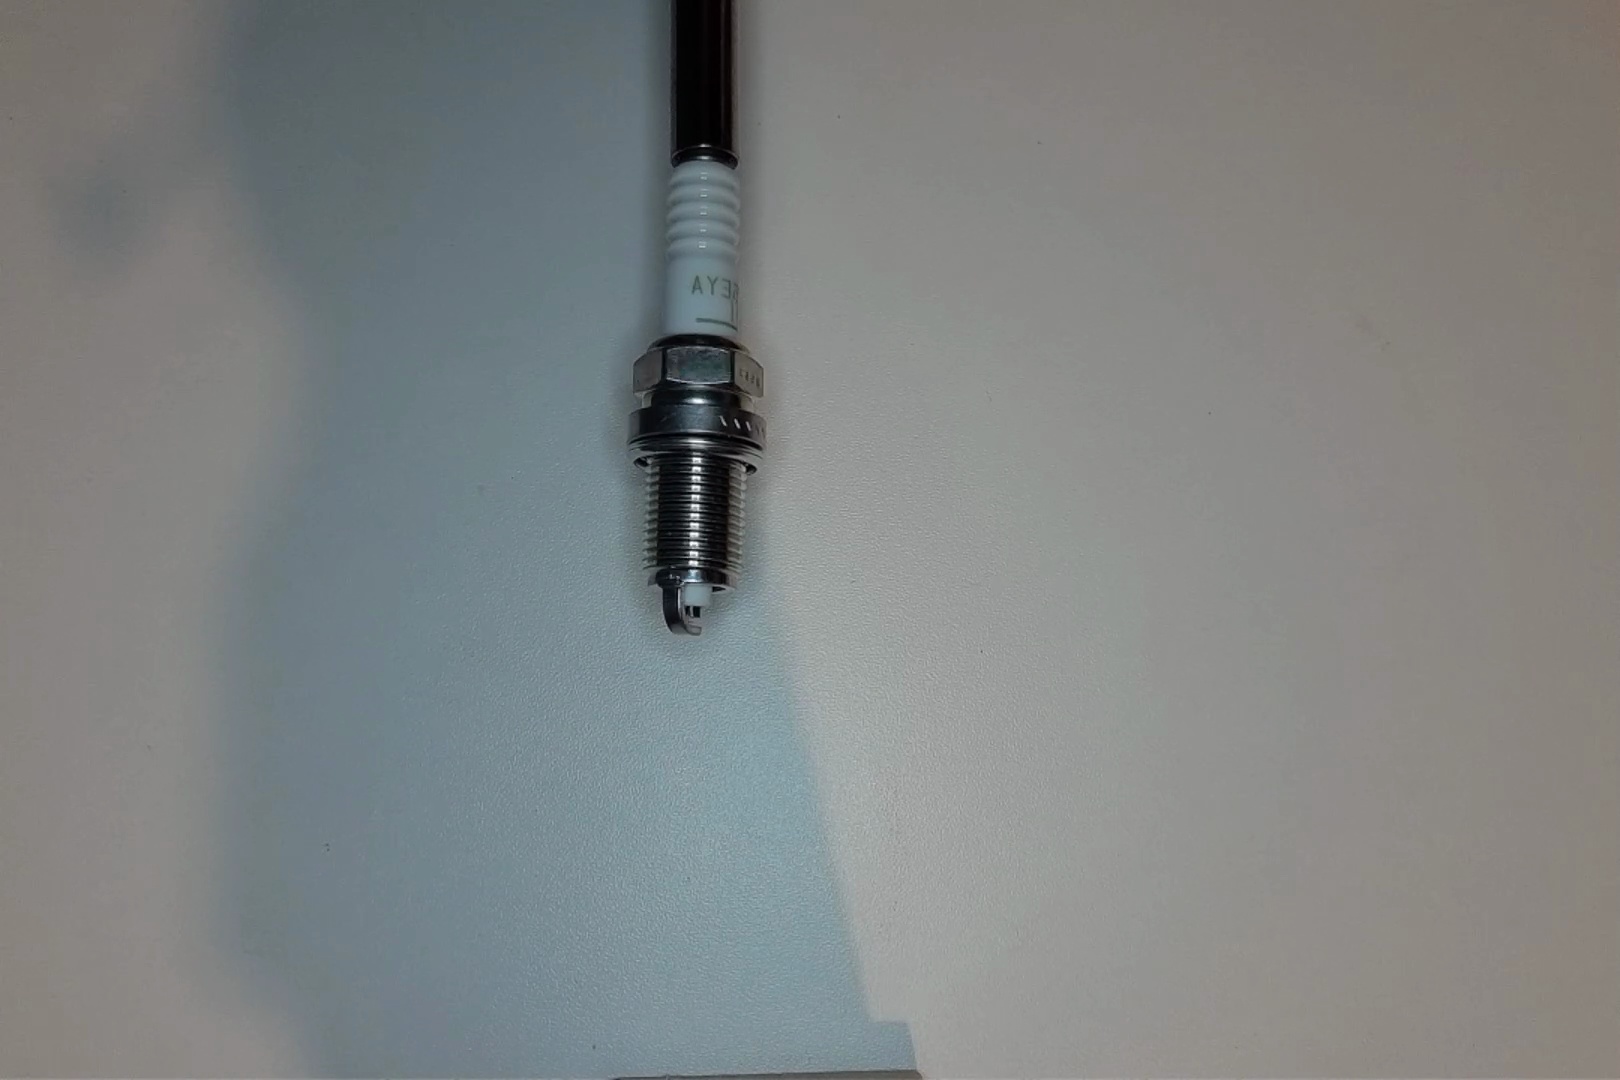
Label: normal